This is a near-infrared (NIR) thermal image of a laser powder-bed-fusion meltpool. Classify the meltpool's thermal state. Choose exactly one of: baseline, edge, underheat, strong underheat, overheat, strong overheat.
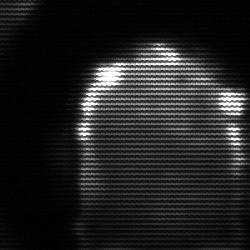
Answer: baseline